Question: I have a table and this table contain multiple columns. I want to know how to update all the entries except one in a particular column. I don't want to use more than one update query.
If you have any idea about this please share me. Your help is definitely appreciated.

(I tried this myself but i am confused regarding this also working)
'''
UPDATE 'table' SET STATUS = 0;
UPDATE 'table' SET STATUS = 1 WHERE id = 4;
'''
how to combine these queries in one query
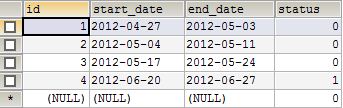
Answer: To update all rows but one:
'''
UPDATE 'table' SET STATUS = 0 WHERE id <> 4;
'''
If you need to explicitely set the status of the row where 'id = 1', I suggest you do it in a second separate query.
If you want to do it in one query:
'''
UPDATE 'table' SET STATUS = IF(id = 4, 1, 0);
'''